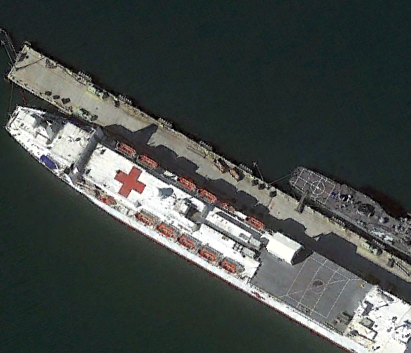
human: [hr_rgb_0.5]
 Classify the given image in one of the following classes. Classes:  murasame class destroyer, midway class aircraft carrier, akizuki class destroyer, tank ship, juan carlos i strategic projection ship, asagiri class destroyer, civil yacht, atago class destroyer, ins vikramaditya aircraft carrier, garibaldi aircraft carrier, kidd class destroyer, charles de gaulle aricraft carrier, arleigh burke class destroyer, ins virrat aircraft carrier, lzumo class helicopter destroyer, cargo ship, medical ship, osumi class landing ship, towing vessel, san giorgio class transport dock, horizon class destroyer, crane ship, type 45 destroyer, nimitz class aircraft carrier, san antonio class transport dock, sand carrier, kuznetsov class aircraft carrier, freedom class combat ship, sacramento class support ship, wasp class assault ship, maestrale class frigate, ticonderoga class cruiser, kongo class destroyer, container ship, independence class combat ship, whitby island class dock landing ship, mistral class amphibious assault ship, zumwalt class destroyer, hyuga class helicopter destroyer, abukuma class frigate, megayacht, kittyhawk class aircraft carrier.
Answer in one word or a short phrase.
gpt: Medical ship